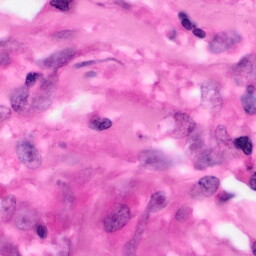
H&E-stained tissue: Pancreatic